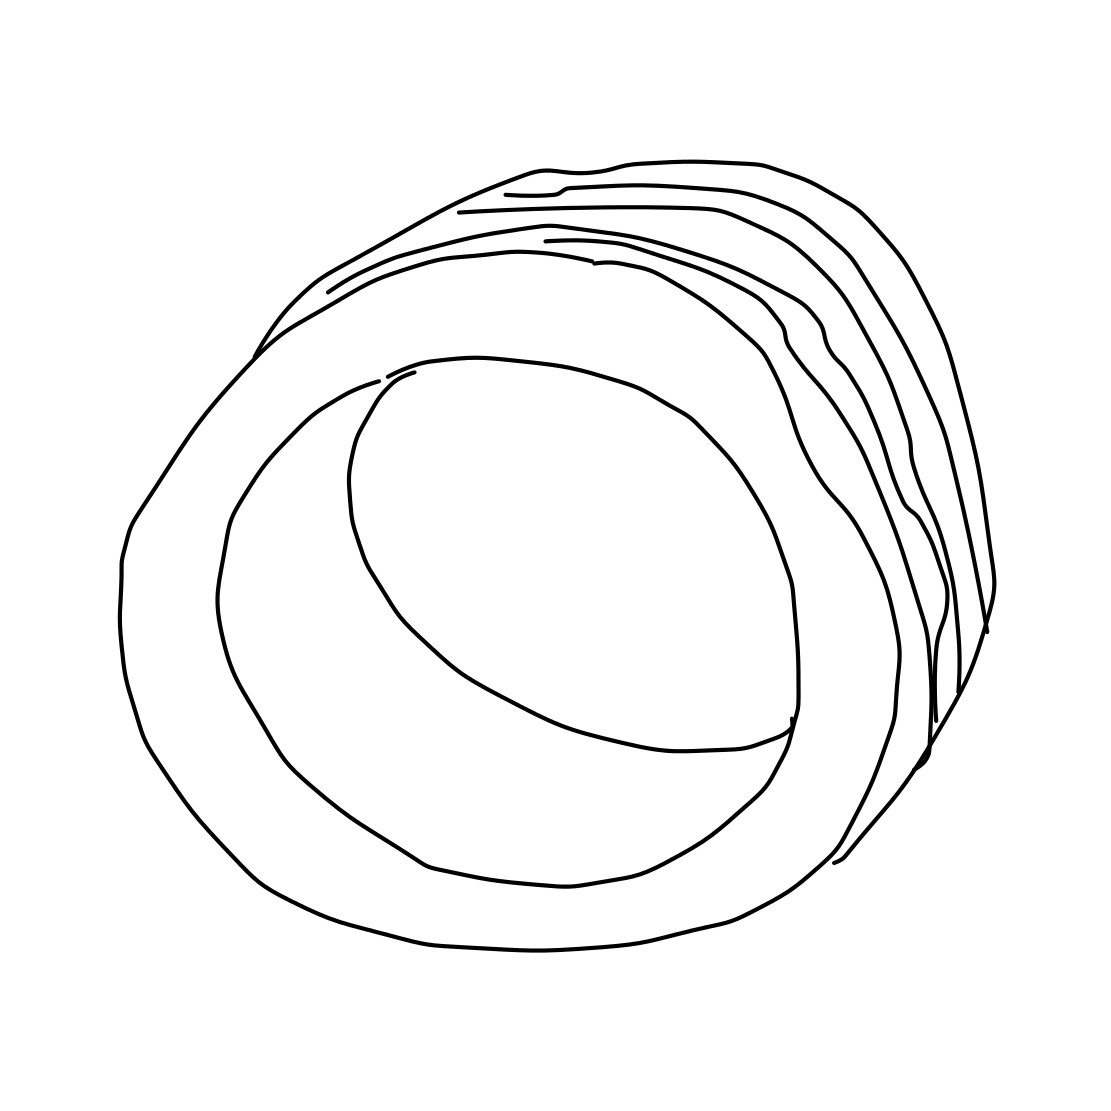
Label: tire